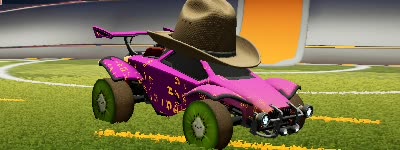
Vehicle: octane